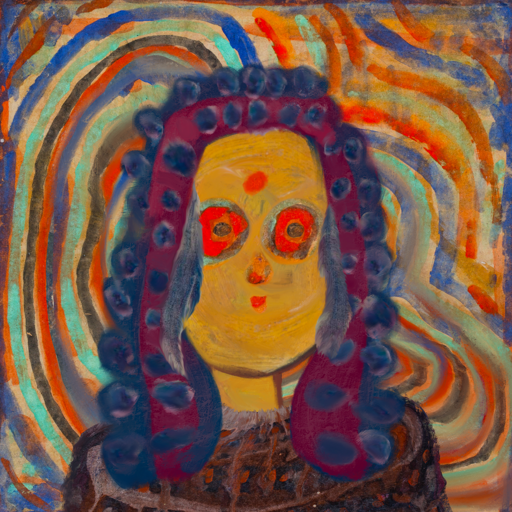
Background: Sisters, Head And Neck Front: After_Raid, Face Front: Sisters, Bust: Hypocrite, Hair Front: Hill_Girl, Head Accessory: Blank, Second Necklace: Blank, Necklace: Blank, Baby: Blank